Question: I'm curious of what I'm doing wrong: I can't get any values from a SQL statement.
My database table structure:

My phpcode:
'''
include('config.php');
$id = $_GET['id'];
$query = "SELECT * FROM upload WHERE id = '$id'";
echo $query."<br/>";
$result = mysql_query($query) or die('error');
print_r($result);
echo $result['id'];
'''
I get the following when testing:
"SELECT * FROM upload WHERE id = '1'
Resource id #2"
But there IS an id with value '2', but why doesn't it show in my html?
Only with a 'while' statement I get the desired results:
'''
while($results = mysql_fetch_array($result))
{
echo $results['filetitle'];
}
'''
Is this while statement necessary with a single result? I mean, there can only be one ID.
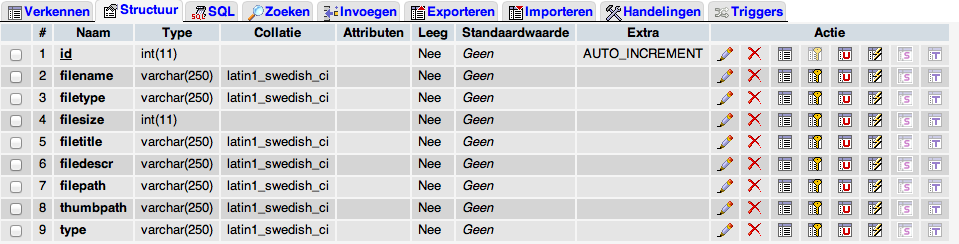
Answer: A resource is a resource. It contains a number of rows. It isn't special-cased for when there is exactly one row returned.
You don't have to use 'while' if you know there is exactly one result, but you still need to use 'mysql_fetch_array' or some other method to extract the first row from it.